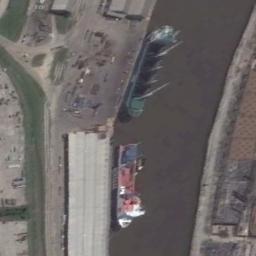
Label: ship